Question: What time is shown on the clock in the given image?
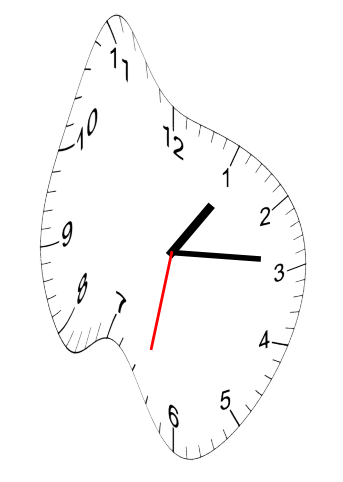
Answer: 01:14:32